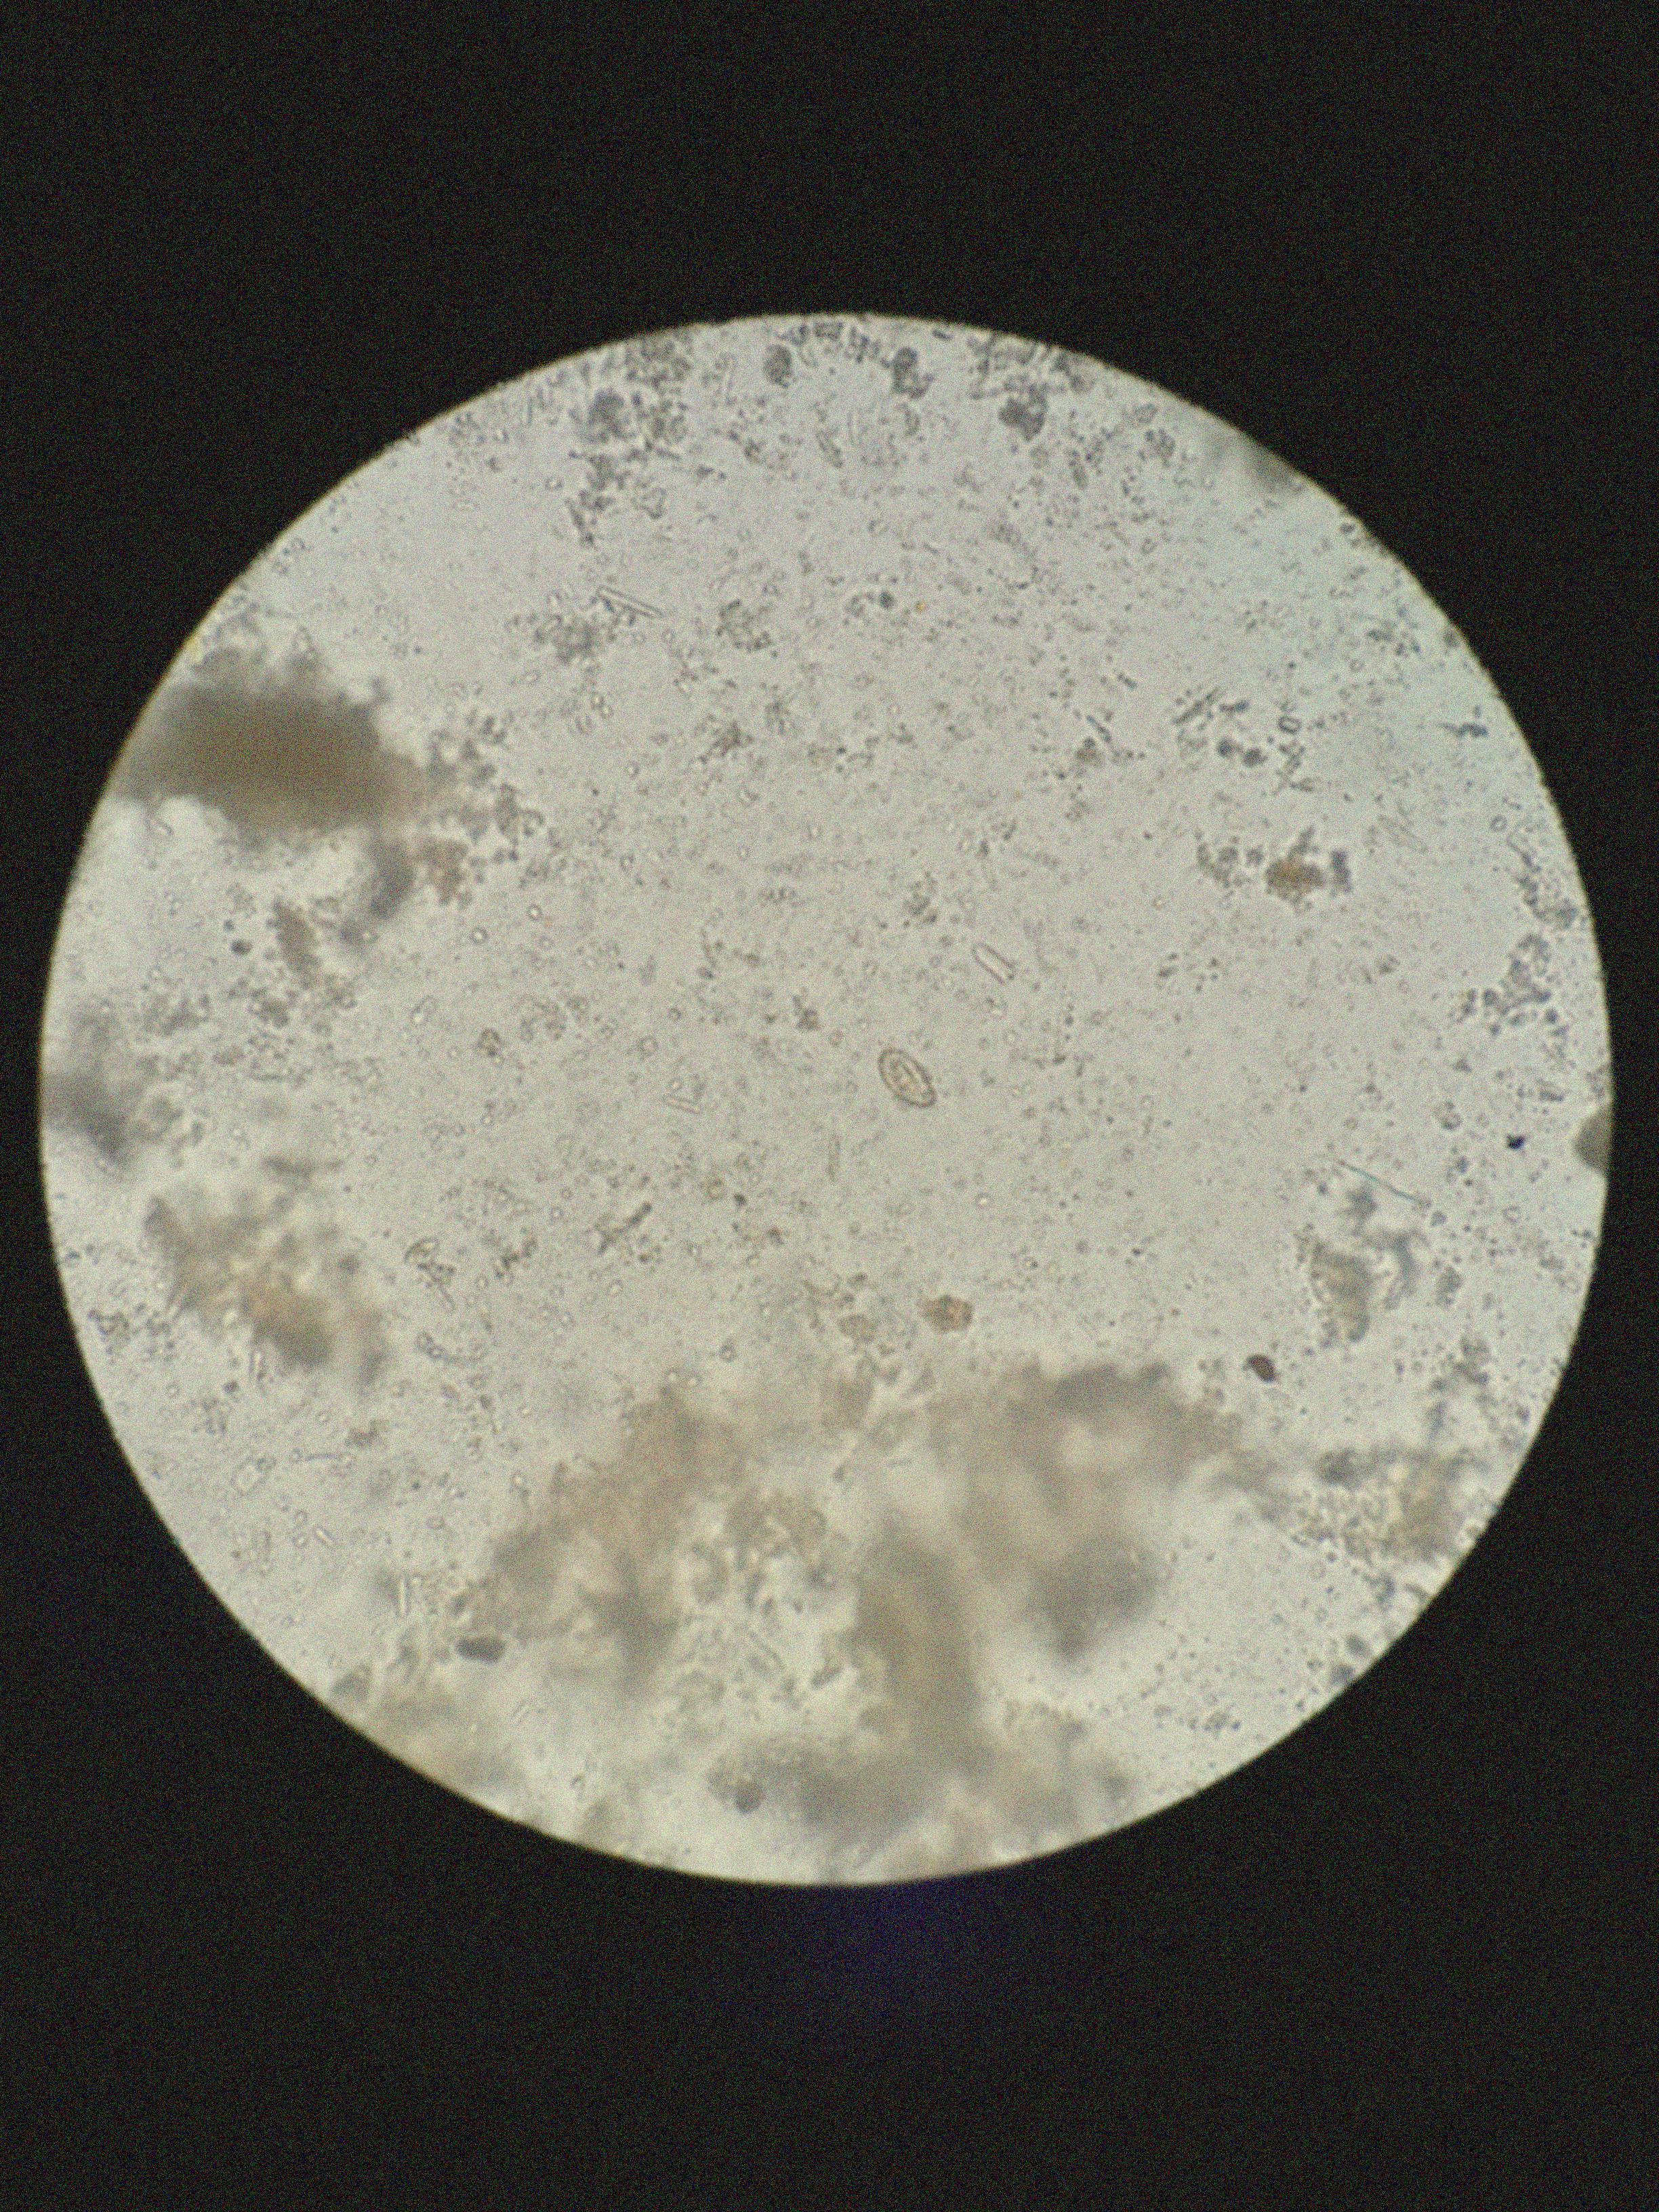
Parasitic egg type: Opisthorchis viverrine